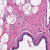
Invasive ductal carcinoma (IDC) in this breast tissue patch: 0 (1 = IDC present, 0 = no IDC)